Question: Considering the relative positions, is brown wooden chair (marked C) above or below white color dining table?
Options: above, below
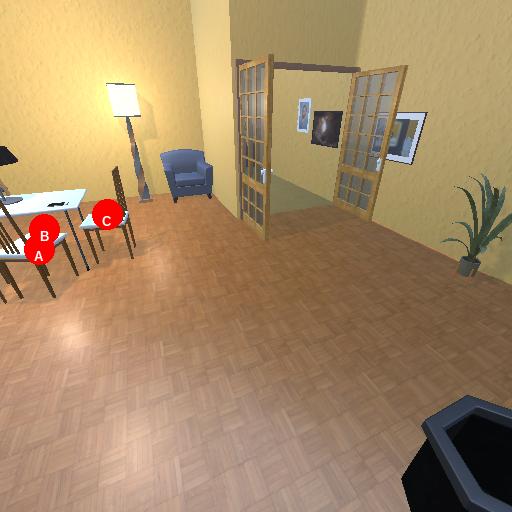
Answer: above